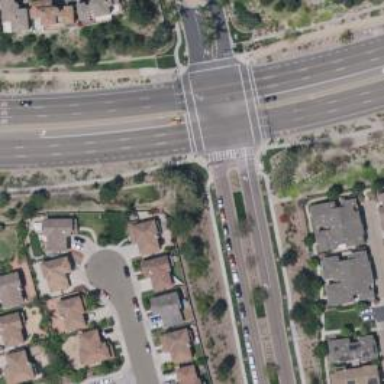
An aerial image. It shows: Secondary road with separate asphalt sidewalks.